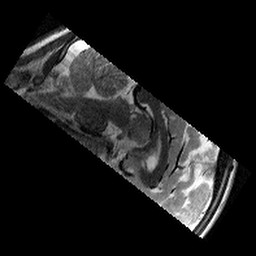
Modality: T2w
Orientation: sagittal
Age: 10
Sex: male
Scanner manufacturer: siemens
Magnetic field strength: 3 T
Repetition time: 9.23 s
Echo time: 0.067 s